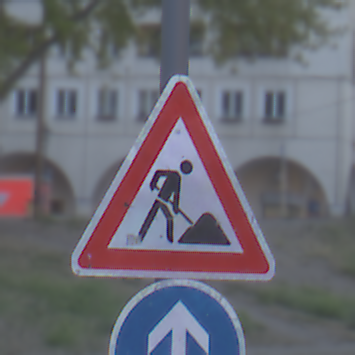
Verkehrszeichen: Arbeitsstelle
Zusatzzeichen unten: VorgeschriebeneFahrtrichtungGeradeaus
Umgebung: Outdoor, Urban
Tageszeit: SunriseSunset
Wetter: Clear
Licht: Natural
Jahreszeit: NotSpecified
Kontrast: LowContrast